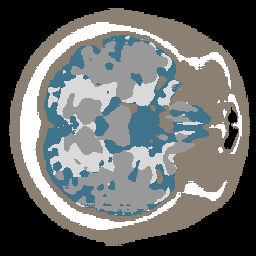
Label: no_lesion